【题型】选择题　【知识点】函数　【难度】easy
函数$y=2x^2-e^{|x|}$在$[-2,2]$的图象大致为（ ）

\vspace{1em}
A. \quad

B. \quad

C. \quad

D.

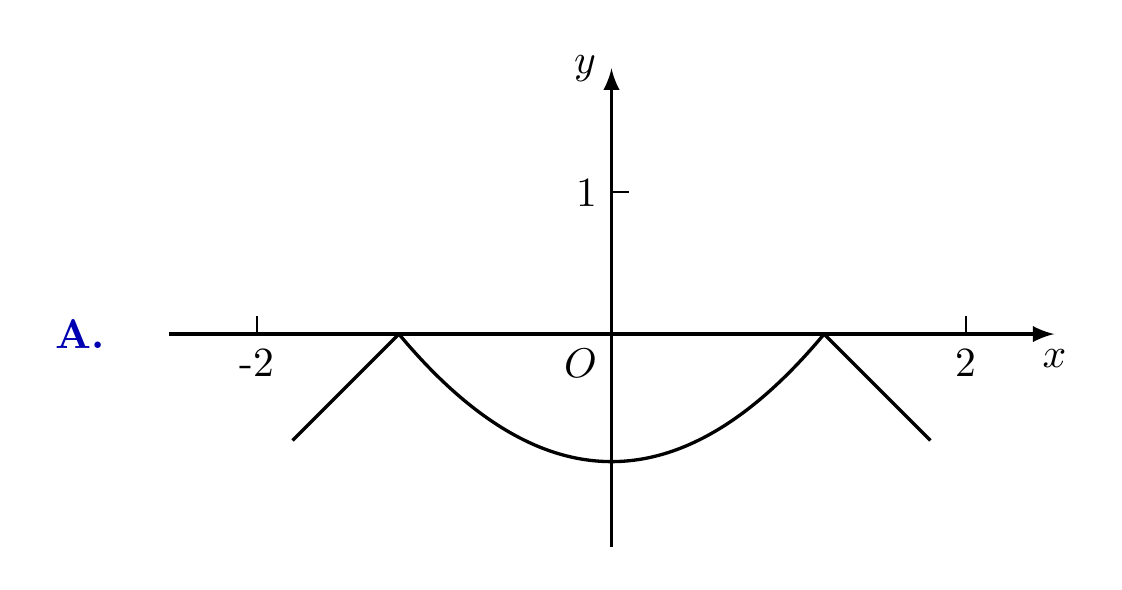
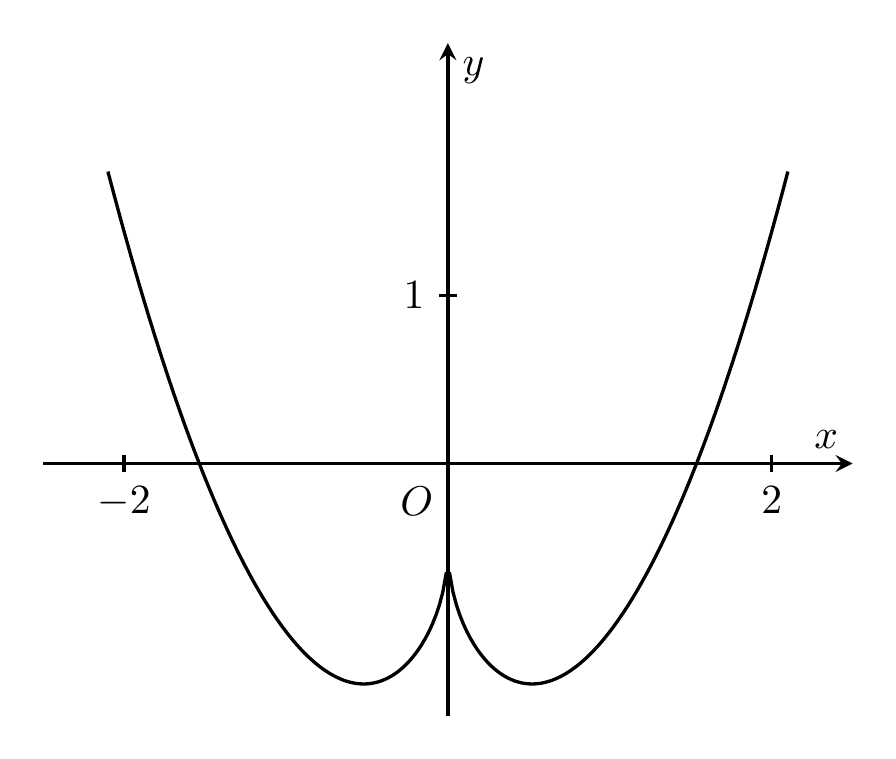
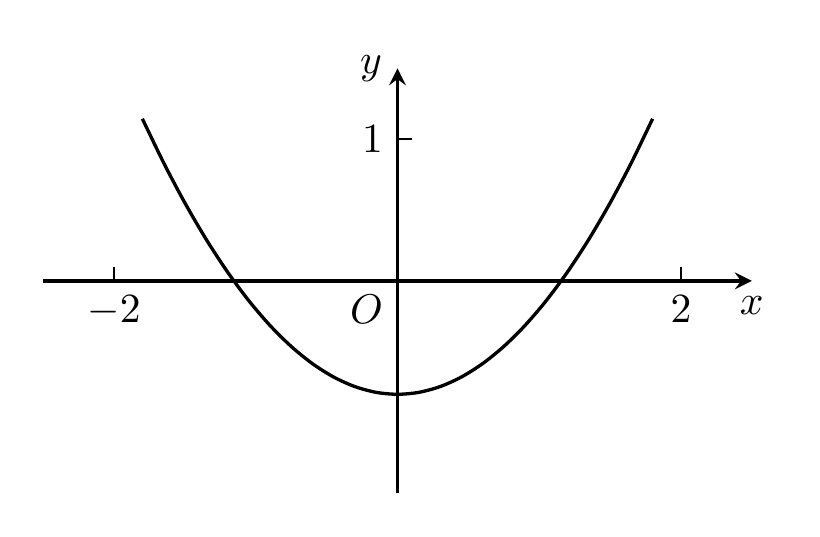
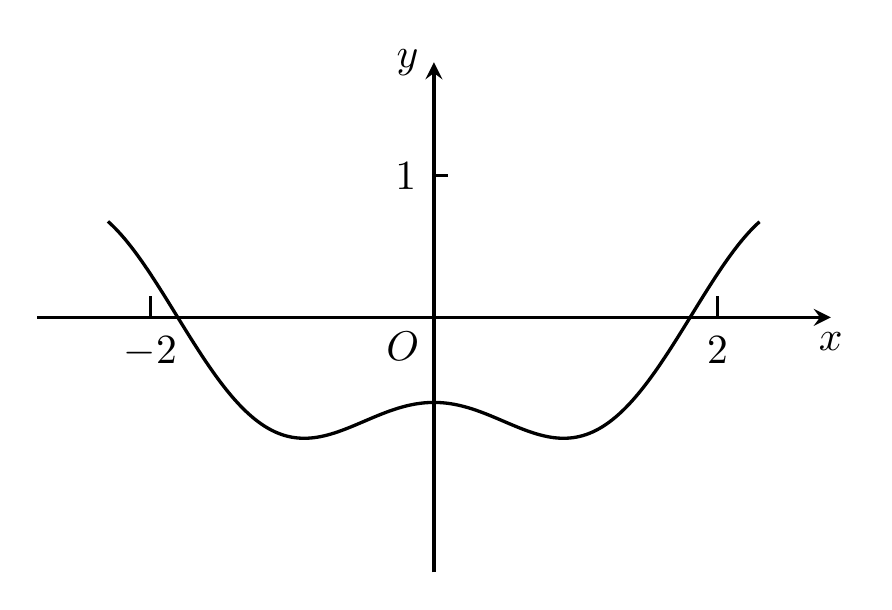
【解答】
\textbf{【答案】} $\boldsymbol{D}$

\vspace{1em}
\textbf{【解析】} 函数$f(x)=2x^2-e^{|x|}$在$[-2,2]$上是偶函数，其图象关于$y$轴对称，

因为$f(2)=8-e^2$，$0<8-e^2<1$，

所以排除A,B选项；

当$x\in[0,2]$时，$y'=4x-e^x$有一零点，设为$x_0$，当$x\in(0,x_0)$时，$f(x)$为减函数，

当$x\in(x_0,2)$时，$f(x)$为增函数。

故选：$\boldsymbol{D}$。